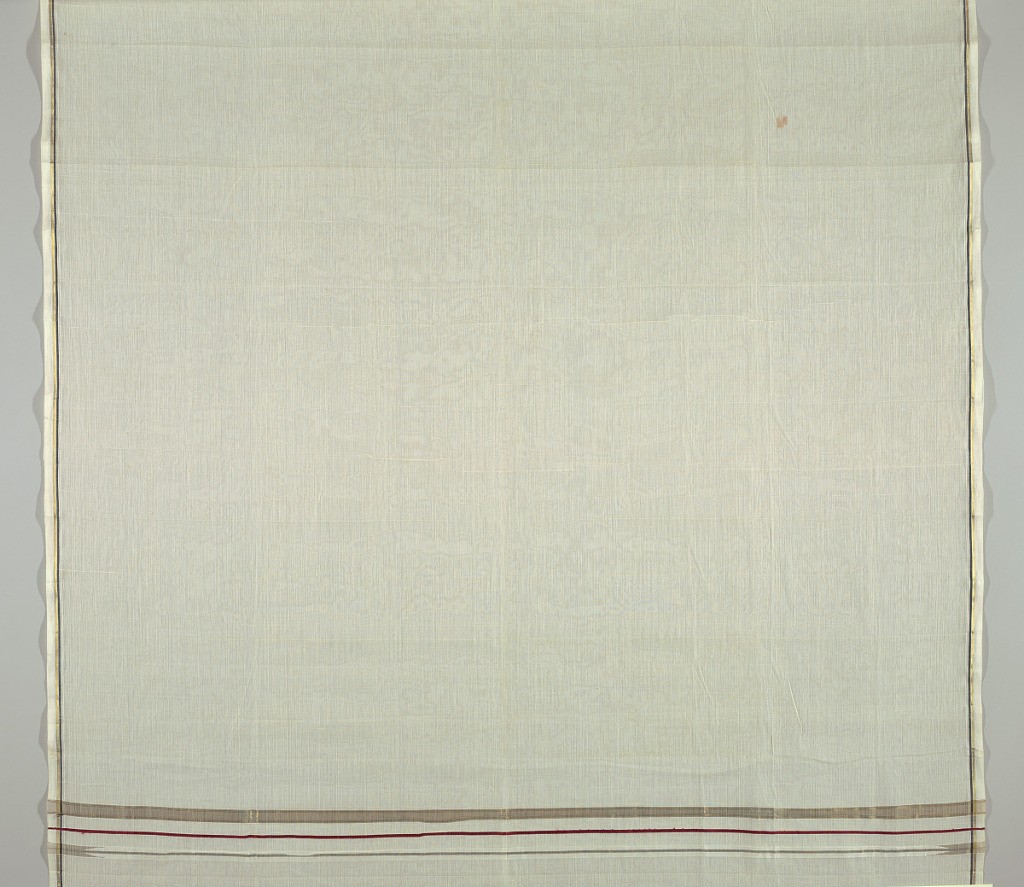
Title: Textile
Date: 19th century
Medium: cotton, silk, metallic thread Technique: plain weave
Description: Fabric, possibly for a man's garment, of sheer white cotton with narrow side border stripes in black silk and gold metallic thread. Ends have broader stripes in black and red silk and gold metallic thread.